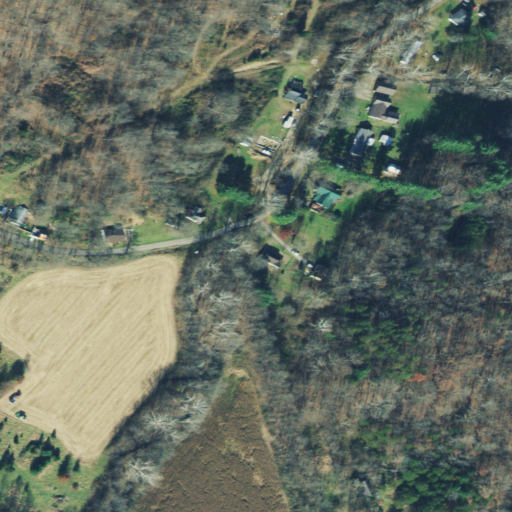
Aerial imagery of valley in Ohio named Woods Hollow containing deciduous forest, pasture, mixed forest, open development, low intensity development, and woody wetlands